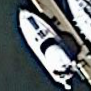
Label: Civil_yacht